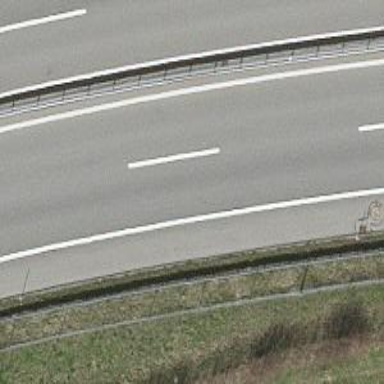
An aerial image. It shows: View of motorway.